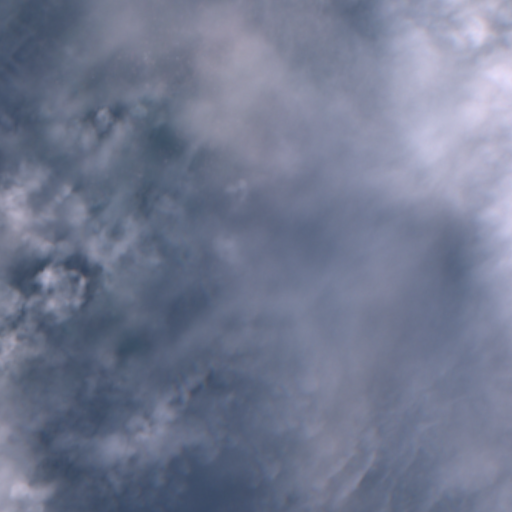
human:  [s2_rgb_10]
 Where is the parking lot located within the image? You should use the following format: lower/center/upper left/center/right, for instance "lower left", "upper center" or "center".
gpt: The parking lot is located in the upper left of the image.
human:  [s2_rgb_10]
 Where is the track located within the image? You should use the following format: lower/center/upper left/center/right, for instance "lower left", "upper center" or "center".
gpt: The track is located in the upper left of the image.
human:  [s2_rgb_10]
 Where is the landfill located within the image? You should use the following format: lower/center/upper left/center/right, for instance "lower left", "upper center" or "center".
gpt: There is no landfill in the image.